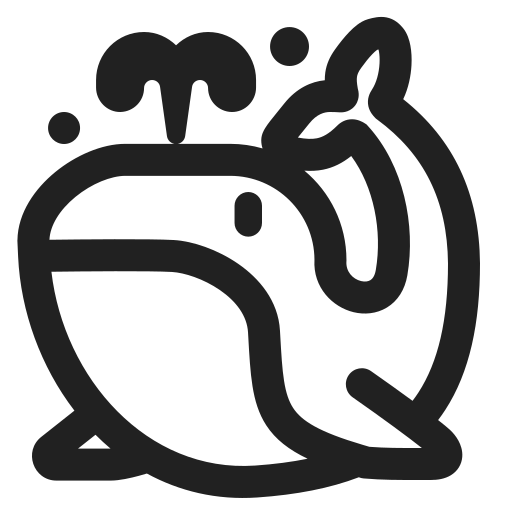
spouting whale high contrast